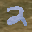
Label: 2